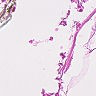
Metastatic tissue present: no